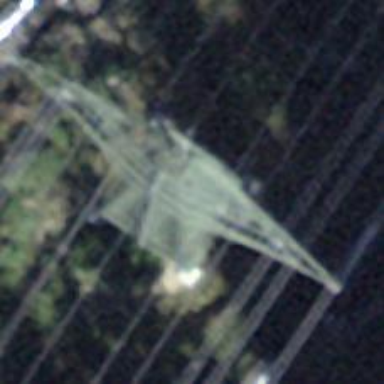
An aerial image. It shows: Lattice structure tower used for power transmission.